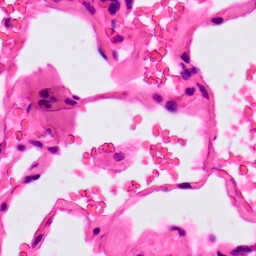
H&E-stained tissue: Lung